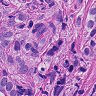
Metastatic tissue present: yes